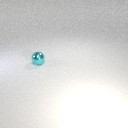
small cyan metal sphere